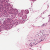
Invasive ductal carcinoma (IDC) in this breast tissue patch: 1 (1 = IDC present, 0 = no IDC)